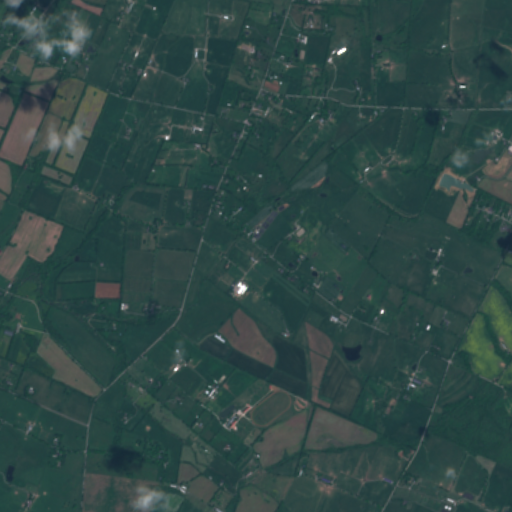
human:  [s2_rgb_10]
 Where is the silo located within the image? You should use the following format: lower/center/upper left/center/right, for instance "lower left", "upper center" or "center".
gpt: The silo is located in the lower center of the image.
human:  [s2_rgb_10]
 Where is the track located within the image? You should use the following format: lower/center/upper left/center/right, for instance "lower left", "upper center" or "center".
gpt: The track is located in the lower center of the image.
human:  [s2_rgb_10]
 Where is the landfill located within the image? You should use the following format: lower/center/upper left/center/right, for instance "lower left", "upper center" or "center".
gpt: There is no landfill in the image.